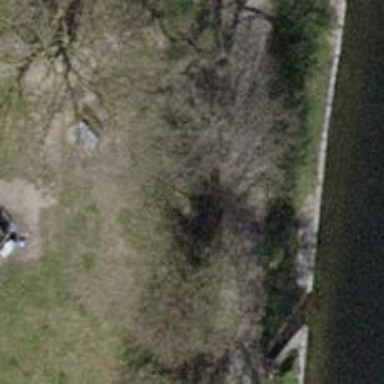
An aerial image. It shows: Brown bench.